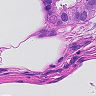
Metastatic tissue present: yes